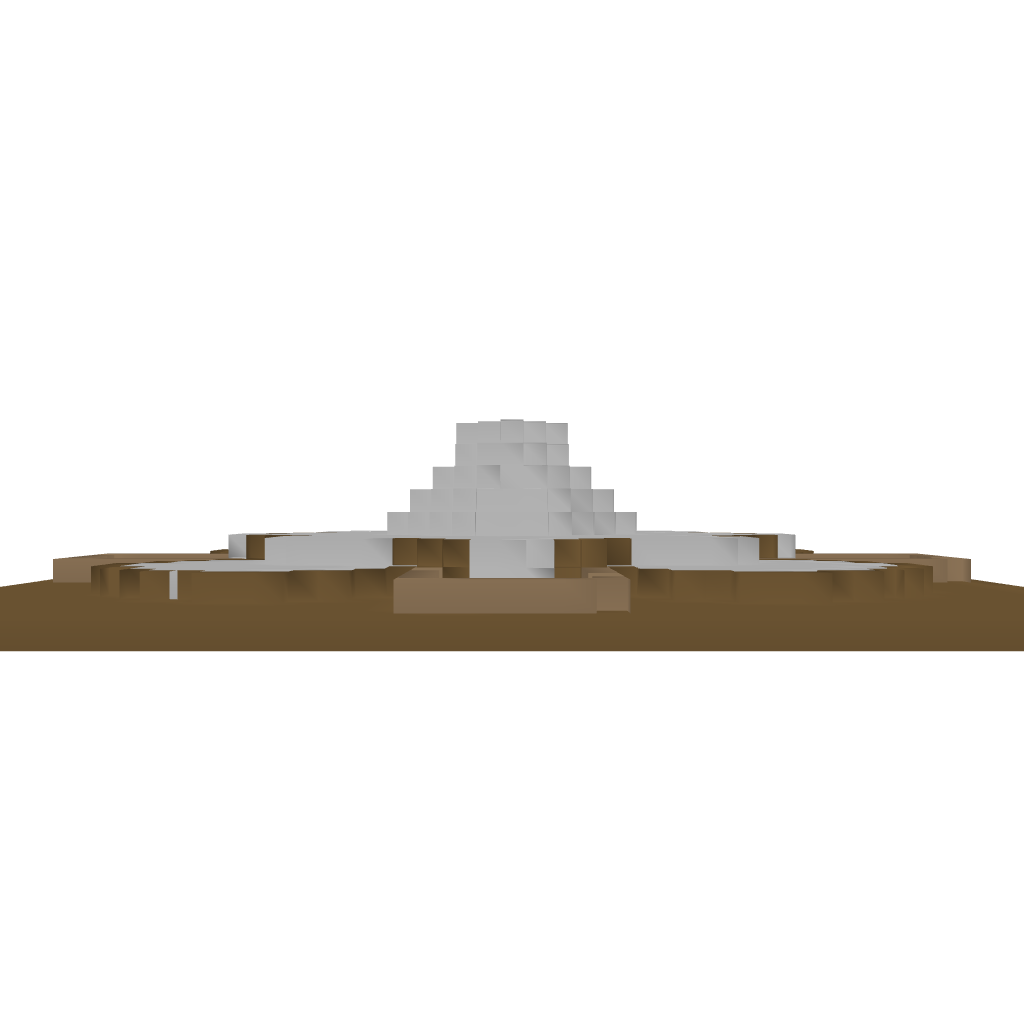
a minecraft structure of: Rustic Water Source